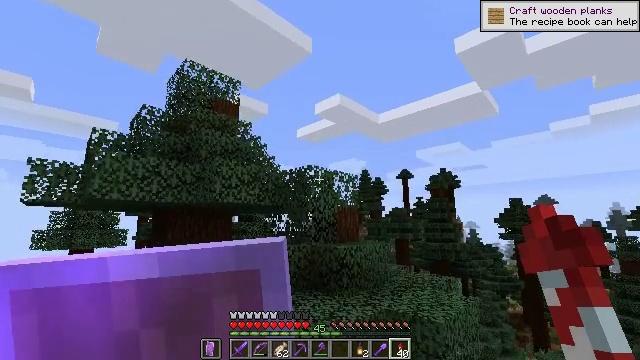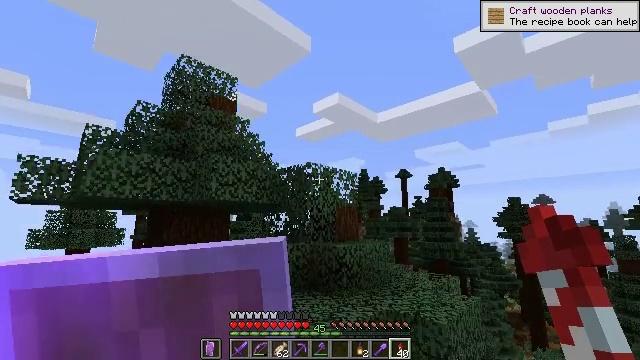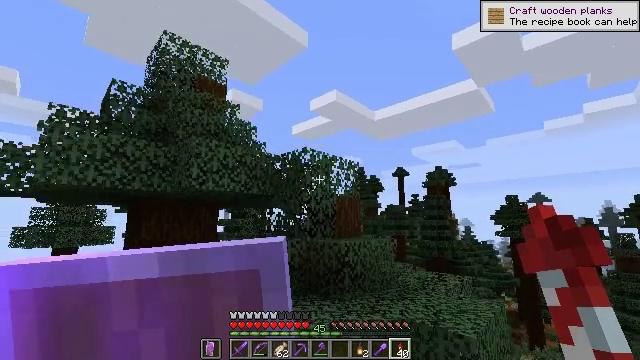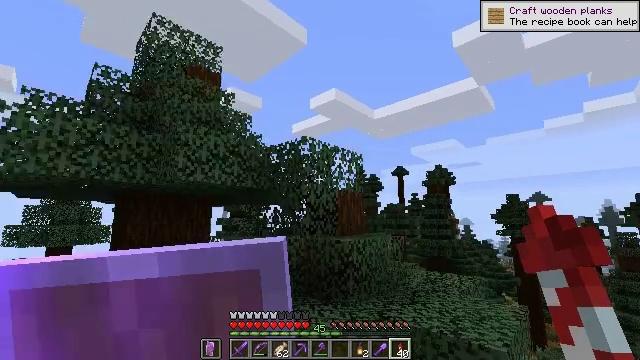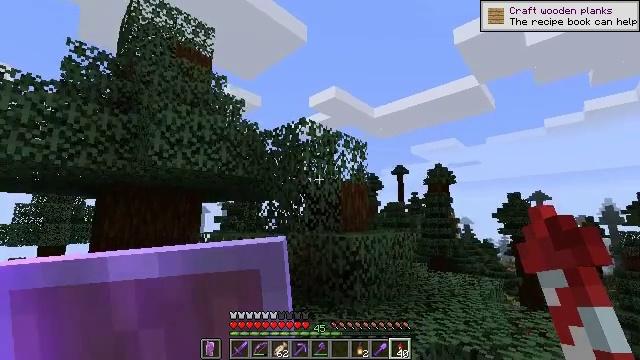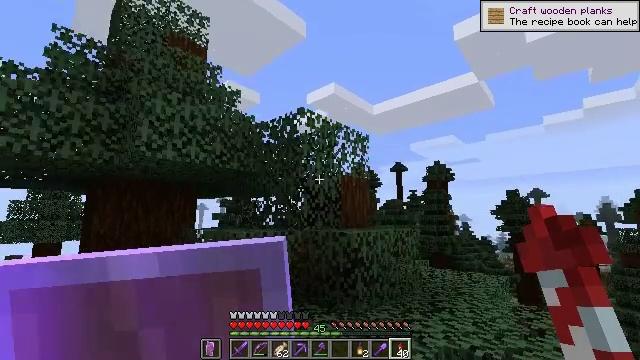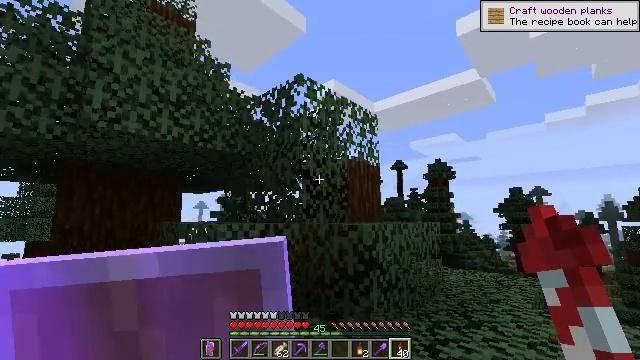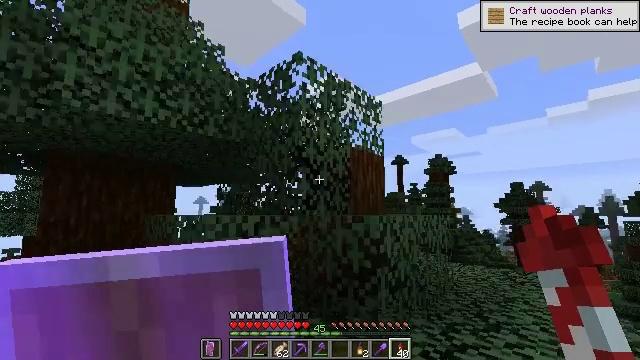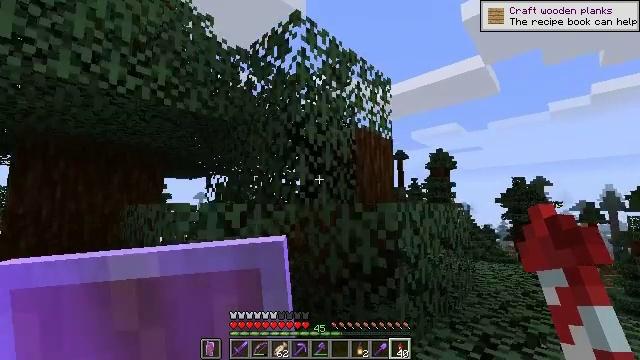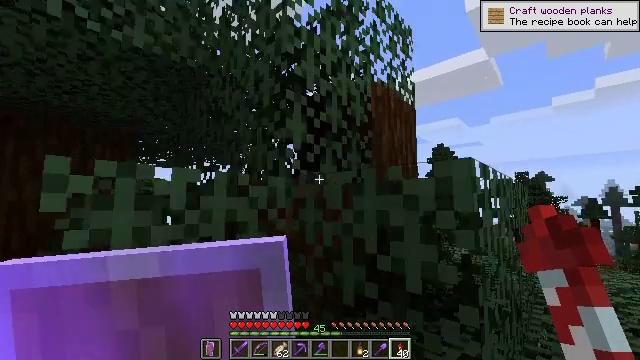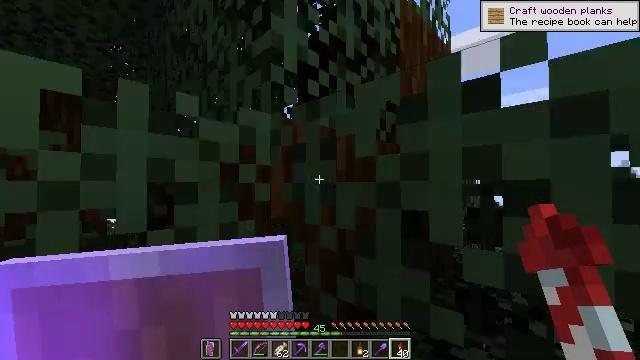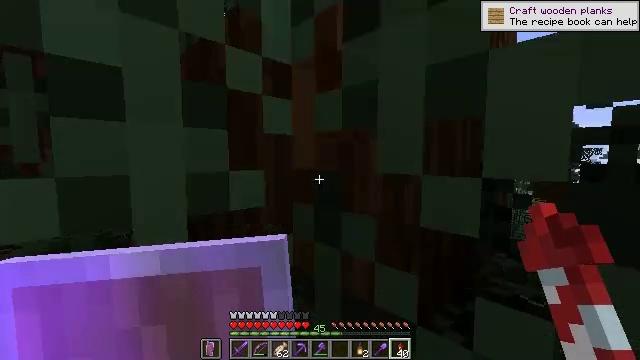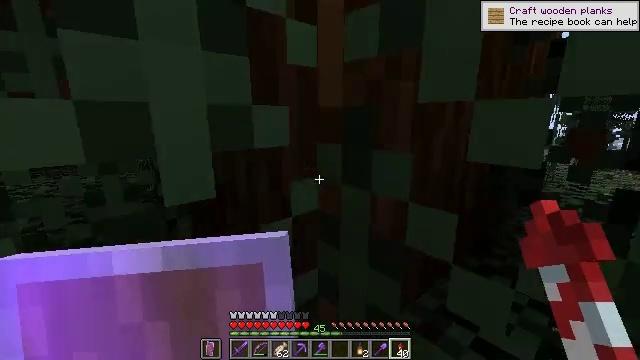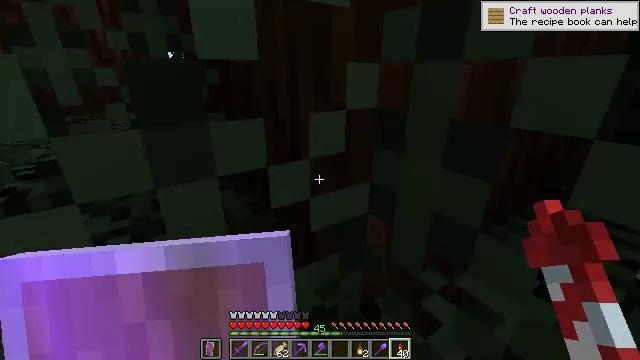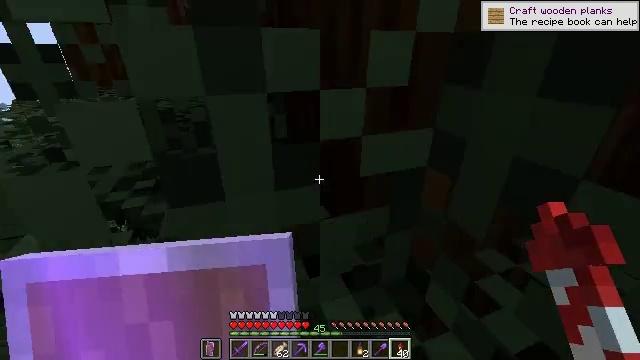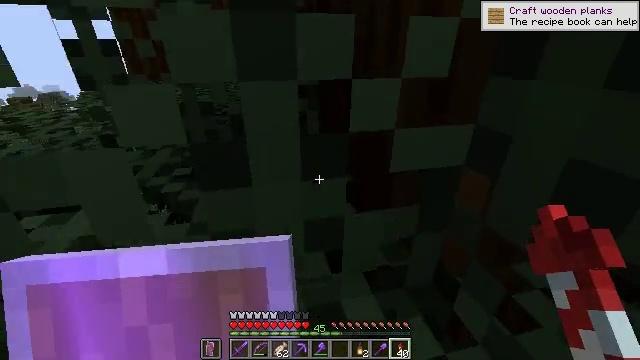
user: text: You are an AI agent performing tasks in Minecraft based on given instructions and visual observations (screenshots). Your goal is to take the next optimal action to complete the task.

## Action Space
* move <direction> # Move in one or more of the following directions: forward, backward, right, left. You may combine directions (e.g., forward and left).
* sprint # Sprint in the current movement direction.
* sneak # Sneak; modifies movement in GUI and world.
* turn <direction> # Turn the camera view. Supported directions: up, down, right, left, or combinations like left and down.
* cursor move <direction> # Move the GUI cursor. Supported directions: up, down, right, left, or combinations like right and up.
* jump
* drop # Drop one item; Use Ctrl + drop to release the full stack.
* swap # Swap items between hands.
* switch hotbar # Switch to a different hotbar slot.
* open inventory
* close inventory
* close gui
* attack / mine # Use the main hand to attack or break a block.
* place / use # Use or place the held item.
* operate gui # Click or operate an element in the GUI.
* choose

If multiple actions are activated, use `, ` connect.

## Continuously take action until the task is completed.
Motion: motion action
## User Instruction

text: Gather spruce leaves to collect foliage.
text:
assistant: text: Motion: no_op
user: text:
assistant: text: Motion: no_op
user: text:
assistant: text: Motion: no_op
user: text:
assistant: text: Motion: no_op
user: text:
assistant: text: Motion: no_op
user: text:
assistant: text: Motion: no_op
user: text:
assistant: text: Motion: turn down
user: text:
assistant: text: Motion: turn down
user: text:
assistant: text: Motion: no_op
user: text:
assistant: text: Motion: turn left and down
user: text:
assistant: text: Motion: turn left and down
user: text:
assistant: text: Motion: turn left and down
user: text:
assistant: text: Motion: turn left and down
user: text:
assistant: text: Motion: turn left and down
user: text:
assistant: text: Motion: turn left
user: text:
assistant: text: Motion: turn left and up
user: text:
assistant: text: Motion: turn left and up
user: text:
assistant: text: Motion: turn left and up
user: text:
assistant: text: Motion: no_op
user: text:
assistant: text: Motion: turn left
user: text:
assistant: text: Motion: turn left and up
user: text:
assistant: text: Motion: turn left
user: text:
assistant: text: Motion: turn left
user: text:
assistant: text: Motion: turn left
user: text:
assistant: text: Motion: turn left
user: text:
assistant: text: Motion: no_op
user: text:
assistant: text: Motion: no_op
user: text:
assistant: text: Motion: no_op
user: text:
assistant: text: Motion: no_op
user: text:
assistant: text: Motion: no_op